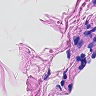
Metastatic tissue present: no